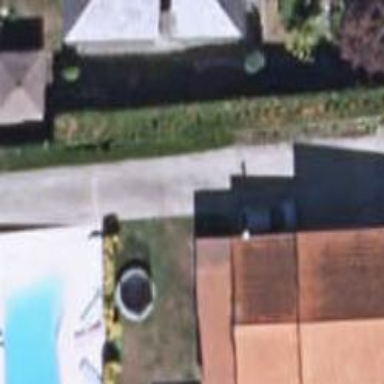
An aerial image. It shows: Simple house.